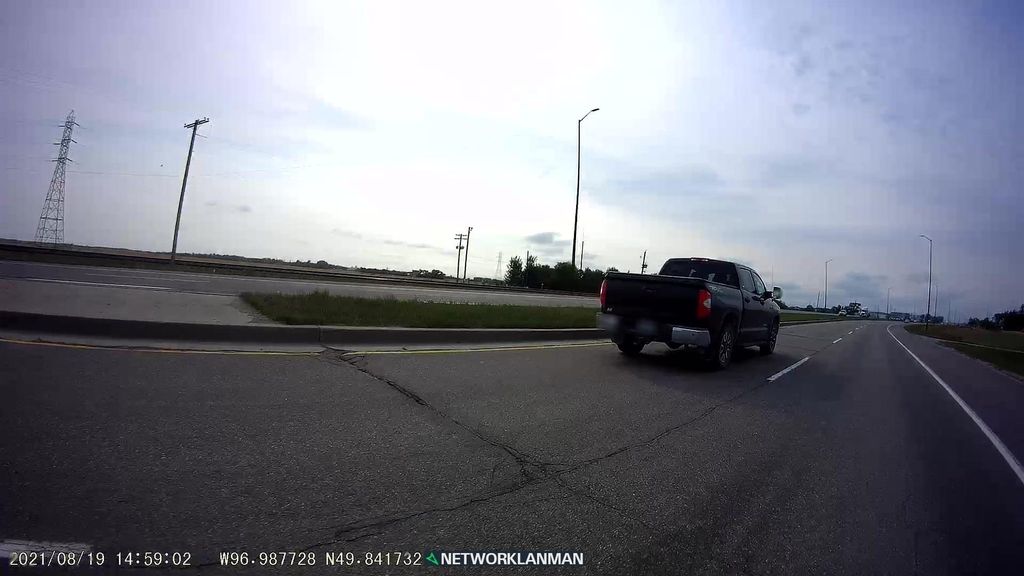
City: winnipeg